You are looking at the unprocessed time series of a bearing vibration snapshot. What is the most likely bearing condition (normal, inner_race, outer_race, ball)?
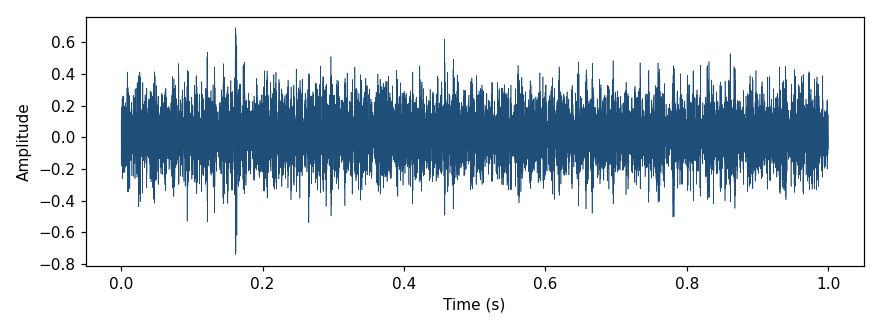
Answer: ball